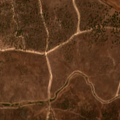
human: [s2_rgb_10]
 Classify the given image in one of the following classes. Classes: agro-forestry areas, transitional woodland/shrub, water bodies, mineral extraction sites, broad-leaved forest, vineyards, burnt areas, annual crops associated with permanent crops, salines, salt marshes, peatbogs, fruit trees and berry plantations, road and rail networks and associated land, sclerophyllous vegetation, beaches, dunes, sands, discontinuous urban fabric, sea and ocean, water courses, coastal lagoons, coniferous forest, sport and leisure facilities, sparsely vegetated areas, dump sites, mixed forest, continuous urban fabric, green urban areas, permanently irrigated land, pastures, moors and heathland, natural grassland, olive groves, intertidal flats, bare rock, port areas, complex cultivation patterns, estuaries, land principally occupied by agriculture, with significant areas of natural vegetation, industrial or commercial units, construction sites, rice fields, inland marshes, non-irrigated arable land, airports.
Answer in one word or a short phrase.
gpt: non-irrigated arable land, pastures, agro-forestry areas